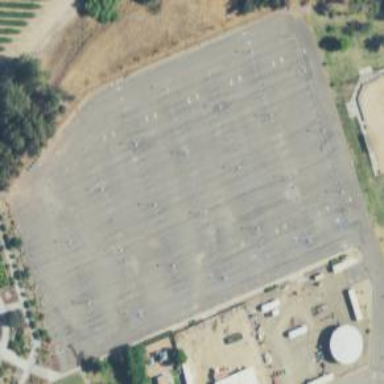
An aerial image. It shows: Parking area with surface.